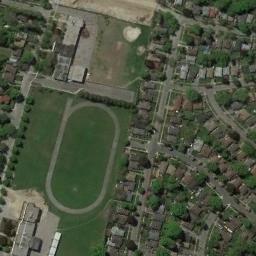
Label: ground_track_field